You are looking at the unprocessed time series of a bearing vibration snapshot. Diagnose the bearing from this image, choosing from: normal, inner_race, outer_race, ball.
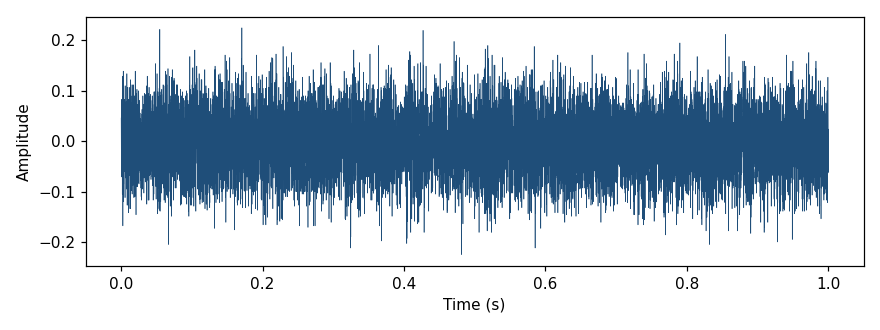
Answer: normal